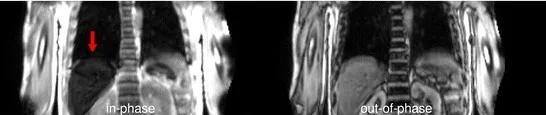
Coronal slice of in-phase and out-of-phase Dixon MR images.
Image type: radiology (mri)